Question: I've upgraded to IDEA 12 and become frustrated with the slow response. Class navigation takes several seconds to populate the search list (previously it was instantly), any dialog relevant to file list operation hangs for minutes. Move a class to another package just hang up and I have to kill the process. Does anyone have the same experience with me?
:
- - -

- <URL>'threadDumps-20130106-091041-IU-123.100'
A screenr showing IDEA hang up when trying to move one class to another package by drag and drop: <URL>
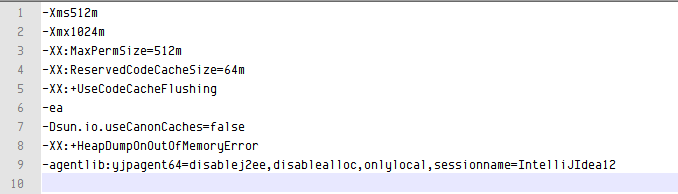
Answer: I found the problem is caused by JDK 8 ea installed in my windows 7. IDEA use exe4j to load JDK, which automatically picked up JDK 8 (See <URL>.
After I defined 'IDEA_JDK_64' environment variable and point that to my JDK 6, a high performance IDEA comes back!